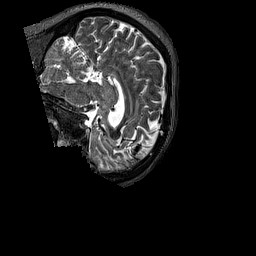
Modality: T2w
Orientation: sagittal
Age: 62
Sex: female
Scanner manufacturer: siemens
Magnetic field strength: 3 T
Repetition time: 3.2 s
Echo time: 0.567 s